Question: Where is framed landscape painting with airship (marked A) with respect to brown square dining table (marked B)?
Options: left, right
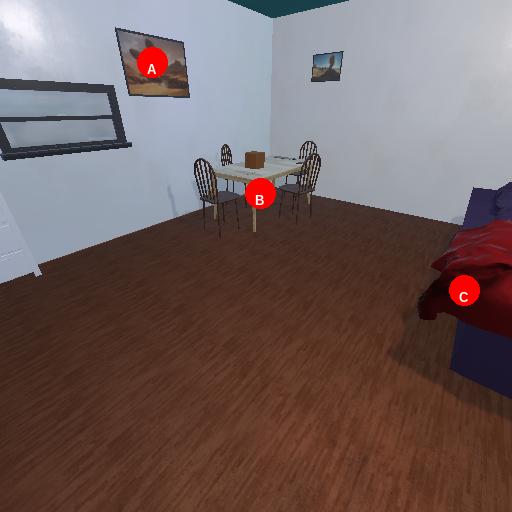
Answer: left